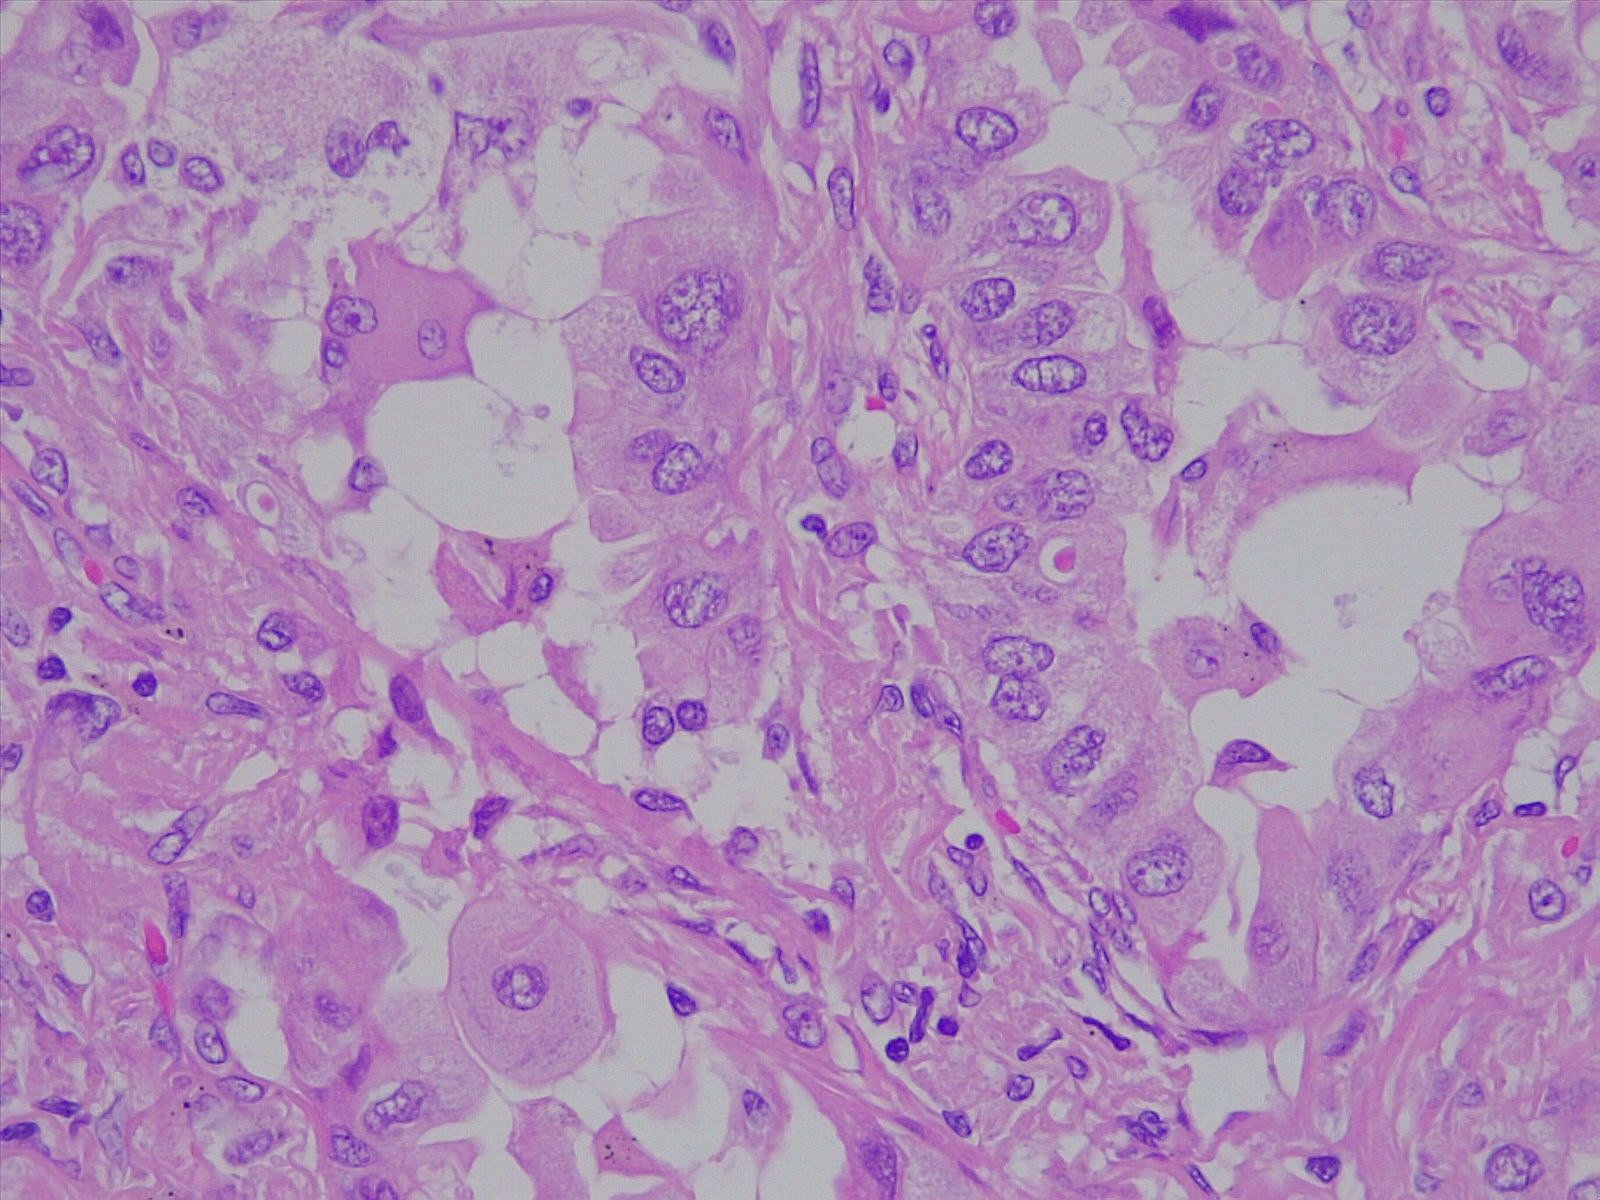
Label: lung adenocarcinoma, moderately differentiated